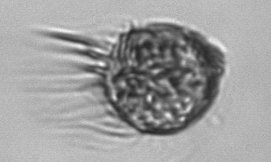
Label: Strombidium_morphotype1